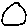
Label: circle